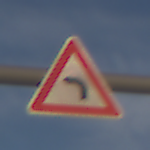
Verkehrszeichen: KurveLinks
Umgebung: Outdoor, Nature
Tageszeit: MorningAfternoon
Wetter: PartlyCloudy
Licht: Natural
Jahreszeit: NotSpecified
Kontrast: HighContrast